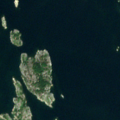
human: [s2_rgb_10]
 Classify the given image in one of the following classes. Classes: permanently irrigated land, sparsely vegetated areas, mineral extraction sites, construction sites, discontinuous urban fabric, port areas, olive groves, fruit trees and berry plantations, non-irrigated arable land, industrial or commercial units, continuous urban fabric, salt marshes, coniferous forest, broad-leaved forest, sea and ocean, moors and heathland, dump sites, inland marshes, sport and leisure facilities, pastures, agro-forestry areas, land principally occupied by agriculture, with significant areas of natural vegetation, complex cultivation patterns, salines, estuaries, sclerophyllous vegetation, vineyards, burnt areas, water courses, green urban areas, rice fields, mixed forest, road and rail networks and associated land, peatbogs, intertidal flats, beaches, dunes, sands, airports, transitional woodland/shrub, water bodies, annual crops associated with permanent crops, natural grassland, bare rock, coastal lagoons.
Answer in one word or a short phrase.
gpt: sea and ocean